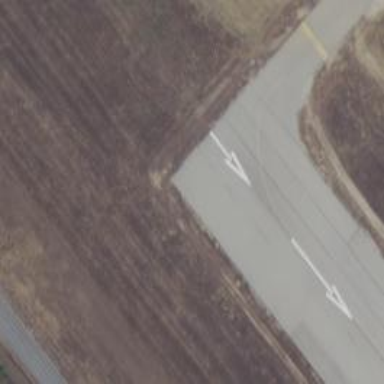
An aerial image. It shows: Runway surface made of asphalt at airport.